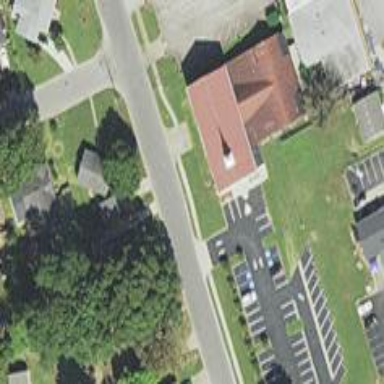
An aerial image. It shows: Church which is place of worship.